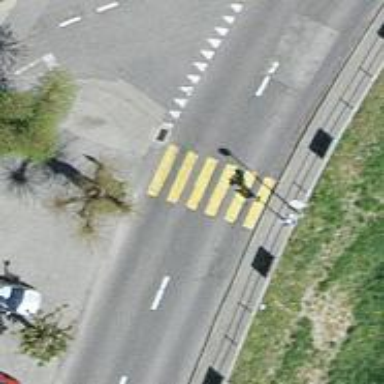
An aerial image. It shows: Marked road crossing.